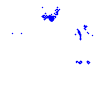
Particle: electron